Interaction volume radius: 10 \u00c5
Interaction volume height: 15 \u00c5
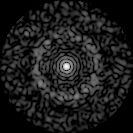
Disorder parameter: 0.8367